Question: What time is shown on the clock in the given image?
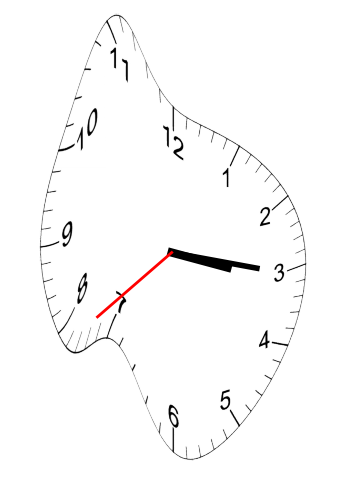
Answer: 03:15:38